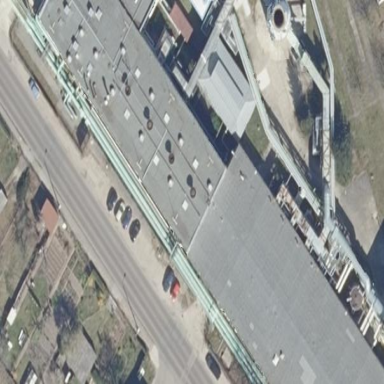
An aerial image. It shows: Service building with gas-powered generator.